Question:
I have the starts and ends fields in my model as Timestamp, but I am getting this error. I don't get it when I define start and end as var in my Model.
'''
Unhandled Exception: type 'Null' is not a subtype of type 'Timestamp'
'''
Model:
'''
import 'package:cloud_firestore/cloud_firestore.dart';
class Event {
String eid;
String title;
String location;
Timestamp start;
Timestamp end;
String instructor;
String image;
String description;
Event({
required this.eid,
required this.title,
required this.location,
required this.start,
required this.end,
required this.instructor,
required this.image,
required this.description
});
factory Event.fromMap(Map<String, dynamic>? map) {
return Event(
eid: map?['eid'] ?? 'undefined',
title: map?['title'] ?? 'undefined',
location: map?['location'] ?? 'undefined',
start: map?['starts'],
end: map?['ends'],
instructor: map?['instructor'] ?? 'undefined',
image: map?['image'] ?? 'undefined',
description: map?['description'] ?? 'undefined'
);
}
'''
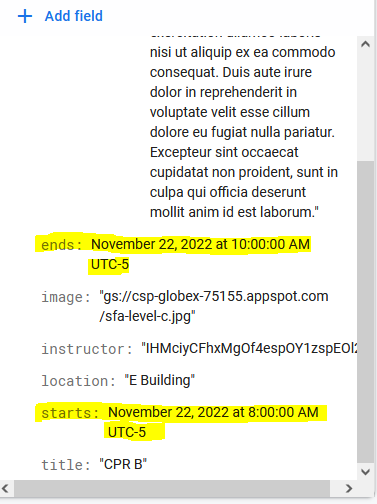
Answer: '''
start: map?['starts'],
end: map?['ends'],
'''
What you are doing here is setting the start/end arguments to the map from firestore, but if the document doesn't have that field, you have no fallback and it returns 'null'.
Do one of either:
1. Add a fallback value to the arguments, e.g. the current timestamp or some other:
'''
start: map?['starts'] ?? Timestamp.now(),
end: map?['ends'] ?? Timestamp.now(),
'''
1. Make the Timestamp nullable, if you expect things might be null there:
'''
class Event {
// ...
Timestamp? start;
Timestamp? end;
'''